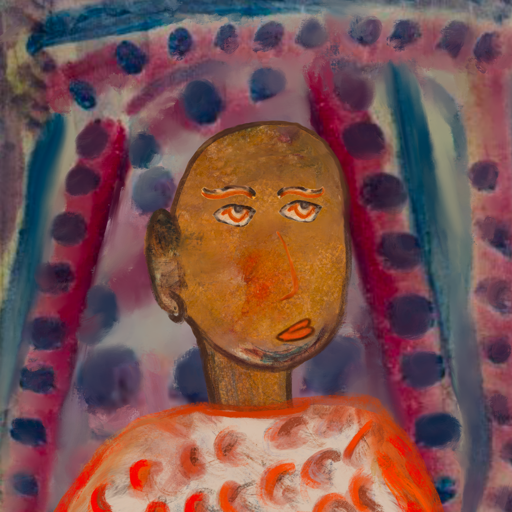
Background: HillGirl, Head And Neck Side: Pipe, Face Side: Experience, Bust: Rupkatha, Hair Side: Blank, Head Accessory: Blank, Second Necklace: Blank, Necklace: Blank, Baby: Blank